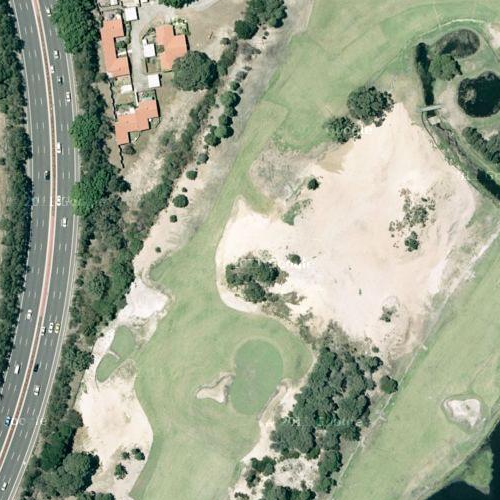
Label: sydney